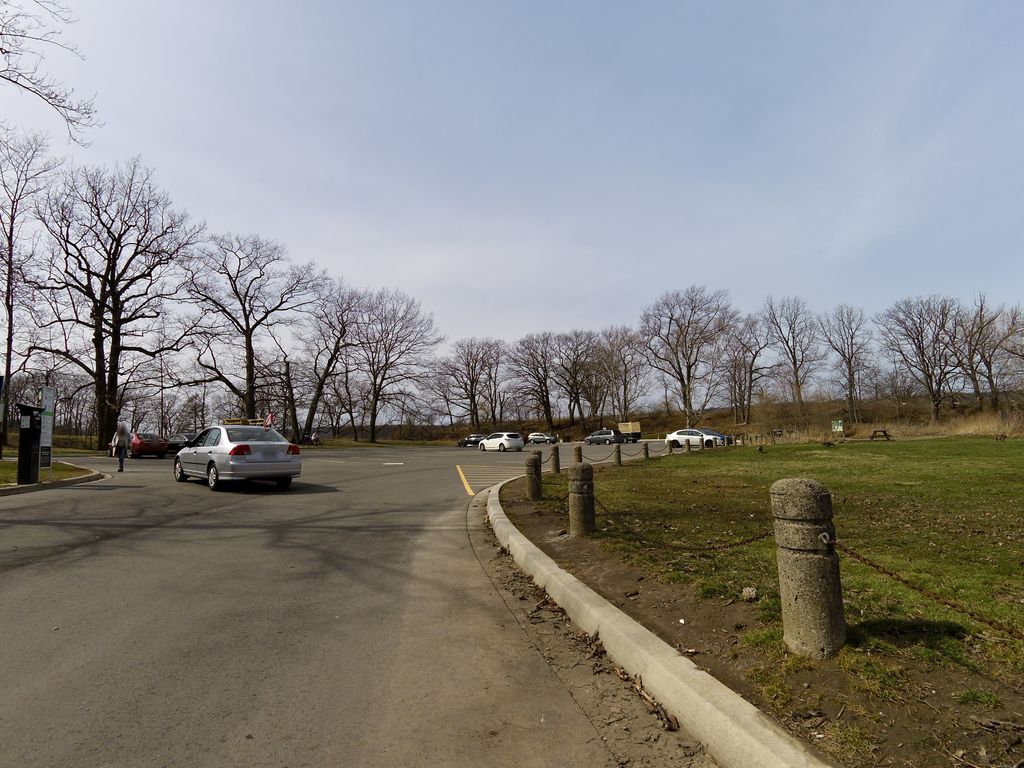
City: hamilton